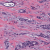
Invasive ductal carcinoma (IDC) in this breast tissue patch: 1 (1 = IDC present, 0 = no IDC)